Aerial crown-view tile of a tropical tree (Barro Colorado Island, Panama), acquired 20250124:
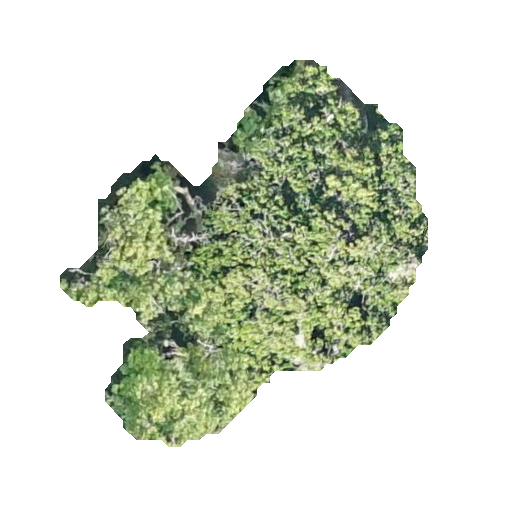
Species: Prioria copaifera
GBIF accepted scientific name: Prioria copaifera
Crown area: 121.679 m²